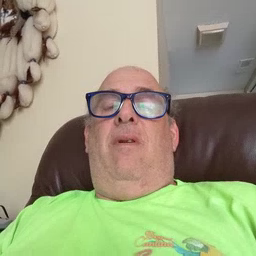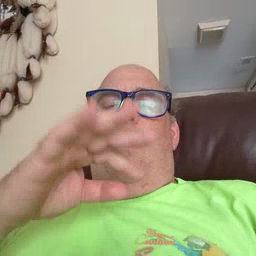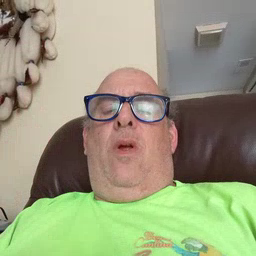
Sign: story